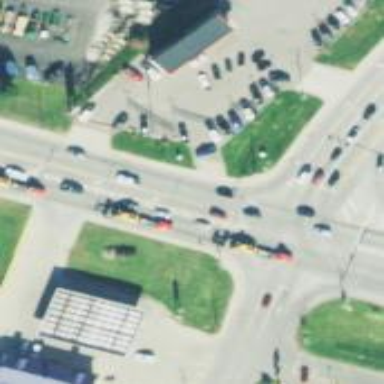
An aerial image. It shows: Unmarked crossing on the road.